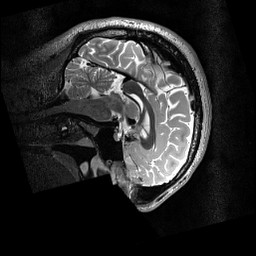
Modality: T2w
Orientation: sagittal
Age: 21
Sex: male
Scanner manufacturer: siemens
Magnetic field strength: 3 T
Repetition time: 3.2 s
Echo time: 0.566 s